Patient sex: M
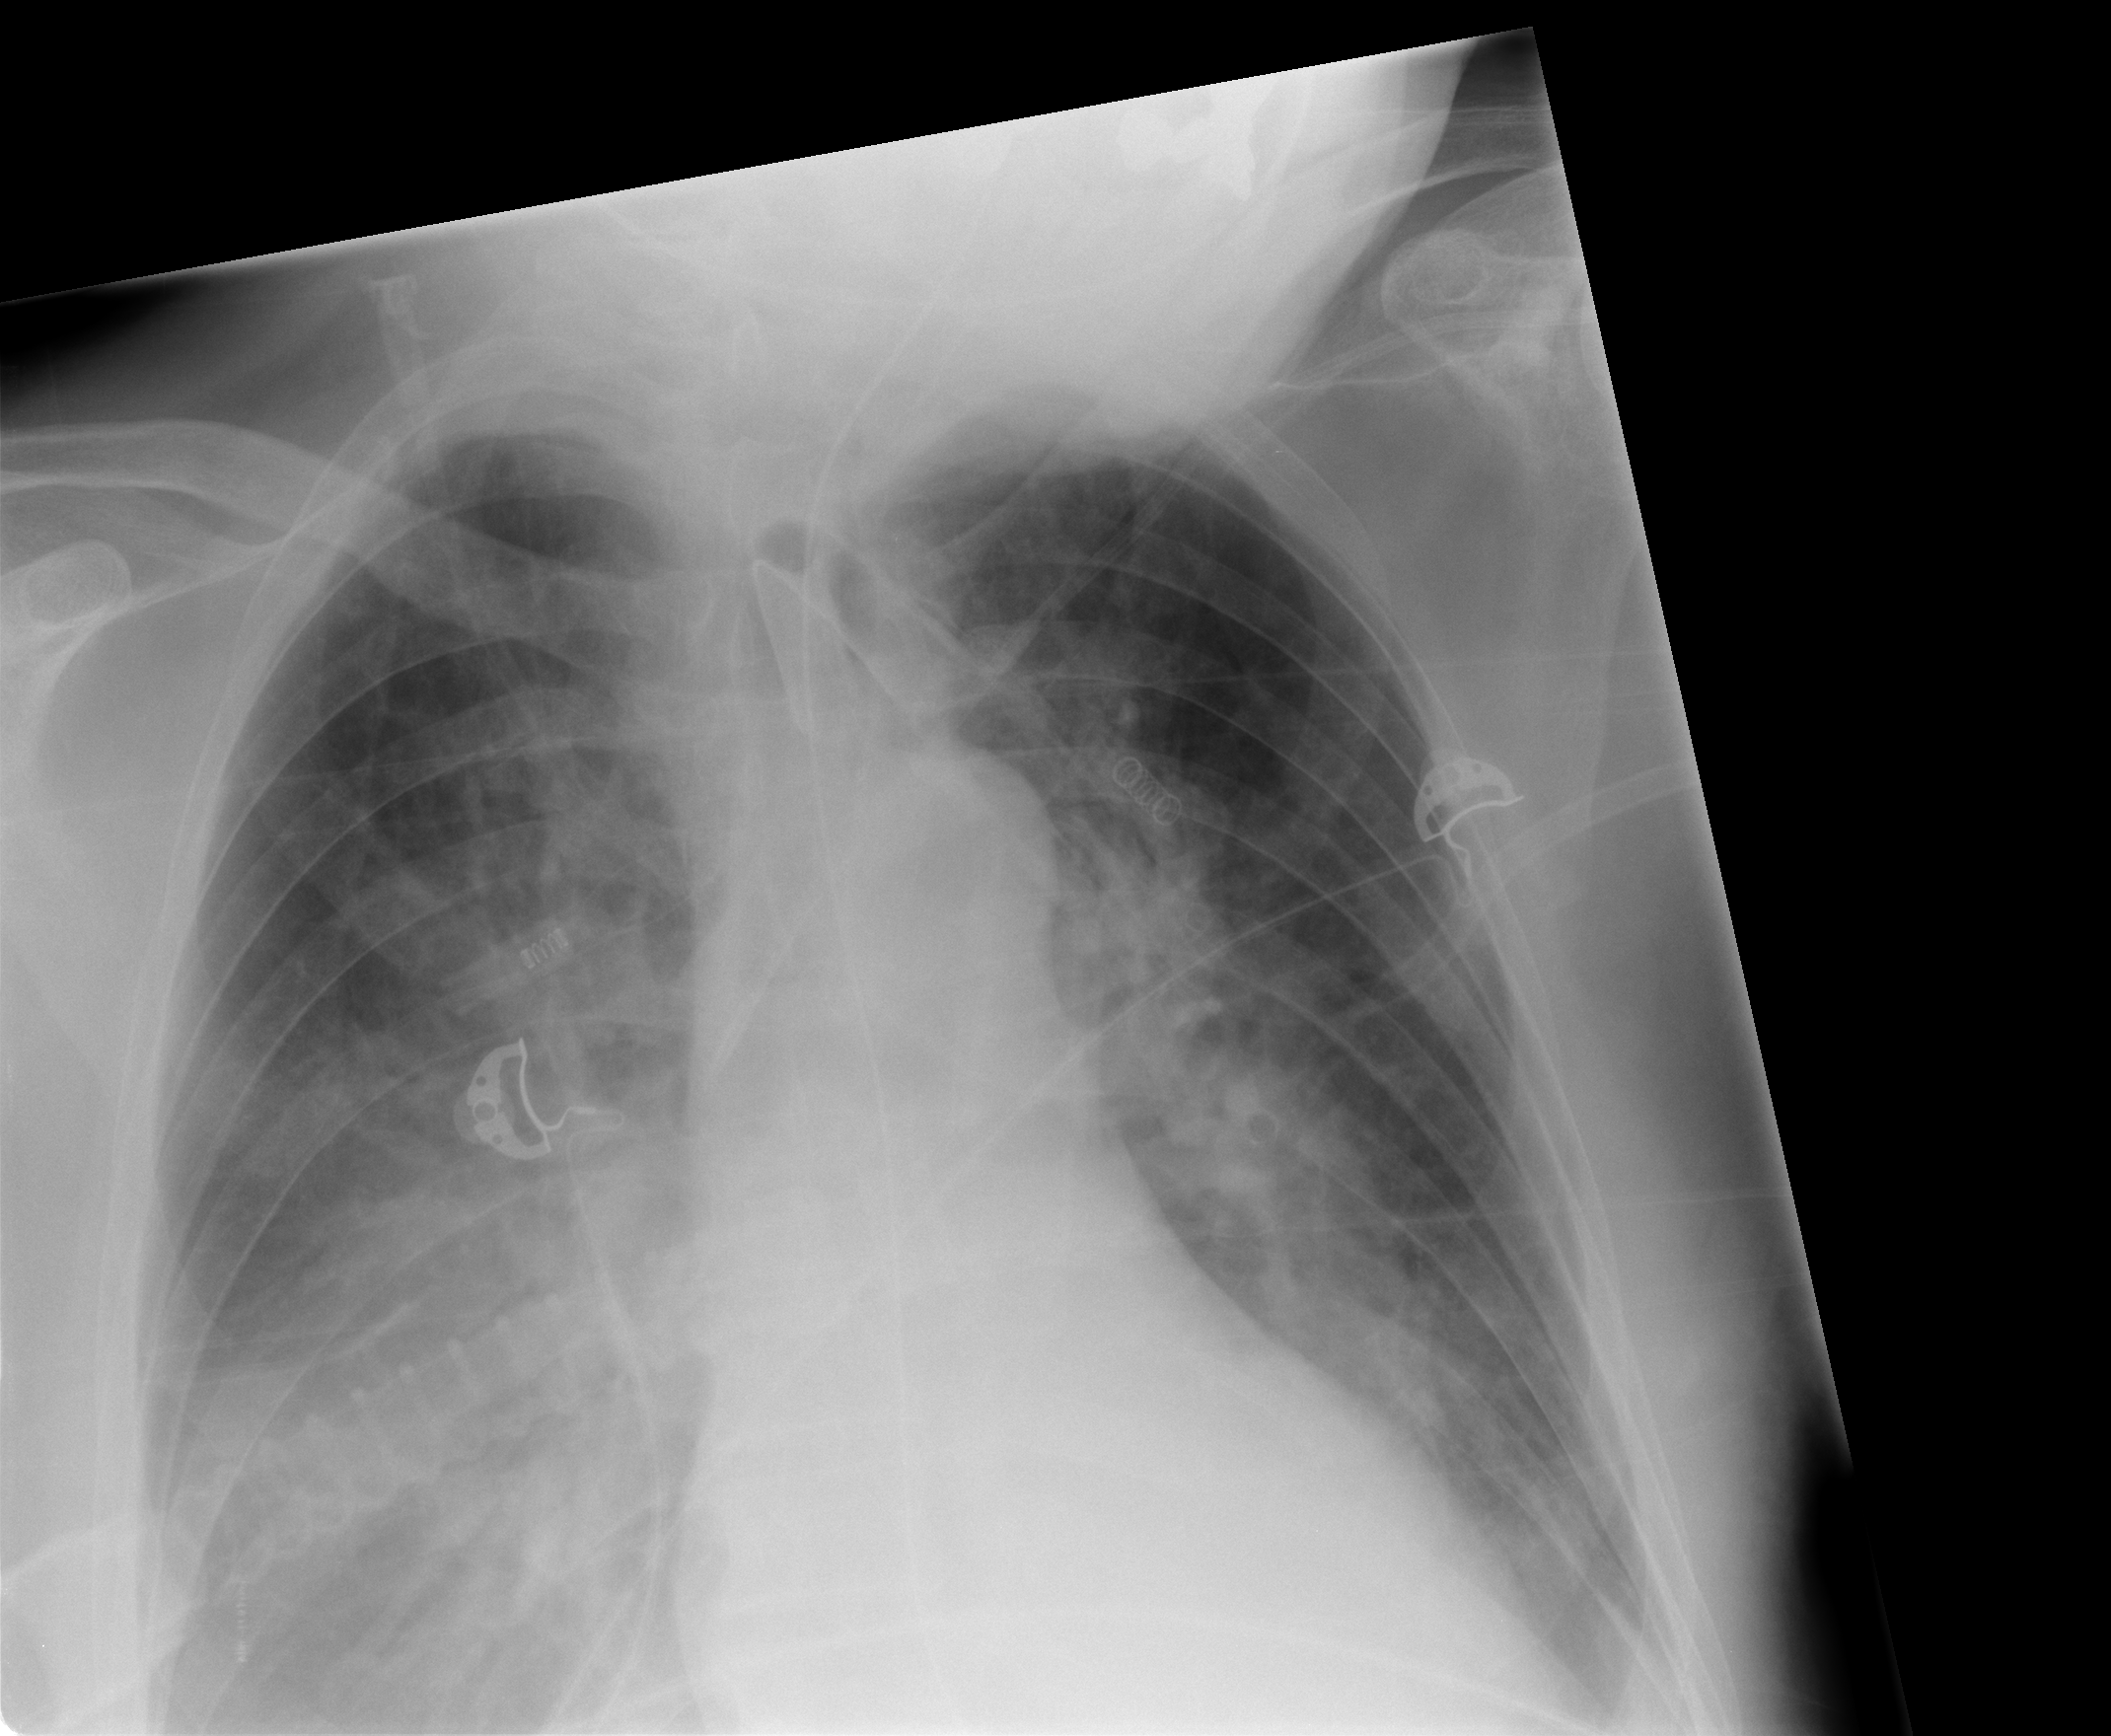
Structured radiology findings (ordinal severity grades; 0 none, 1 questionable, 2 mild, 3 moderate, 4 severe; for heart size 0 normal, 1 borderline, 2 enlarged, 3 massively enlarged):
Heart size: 2
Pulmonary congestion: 3
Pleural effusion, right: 2
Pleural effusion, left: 2
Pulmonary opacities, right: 2
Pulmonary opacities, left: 2
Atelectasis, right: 2
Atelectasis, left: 0